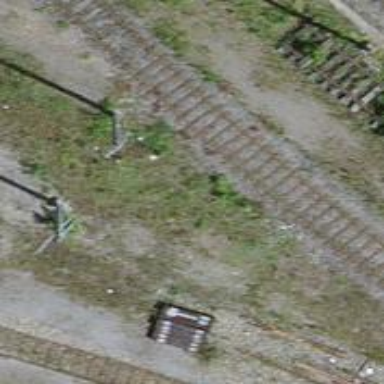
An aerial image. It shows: Single-track electrified rail service spur with contact line.